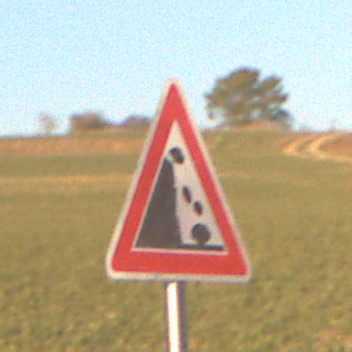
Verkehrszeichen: SteinschlagLinks
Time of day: SunriseSunset
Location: Outdoor (Nature)
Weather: PartlyCloudy
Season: NotSpecified
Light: Natural